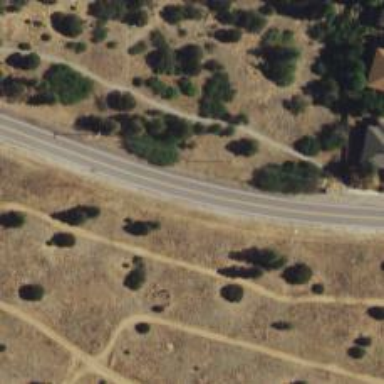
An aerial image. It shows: Tertiary road.